Question: On my website I hide a container by setting 'display' css property to 'none'. But in the lastest version of Google Chrome it doesn't work anymore (but it worked on earlier versions).
You can reproduce it by visiting <URL> and clicking on 'Contact' and then on 'Team'. Contact tab still displayed with 'display: none'

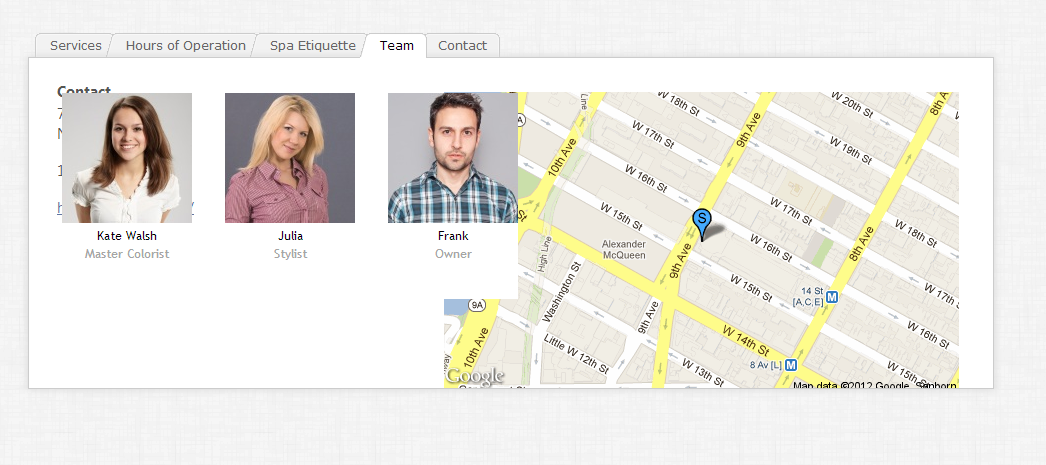
Answer: This may be a bug in Chrome.
Your issue seems very similar to <URL>, which was opened 3 days ago. 'display:none;' isn't working, and is being overlapped by 'display:block;'.
There hasn't been a response from the Chromium team so far, but you can track that ticket in case a workaround is posted.